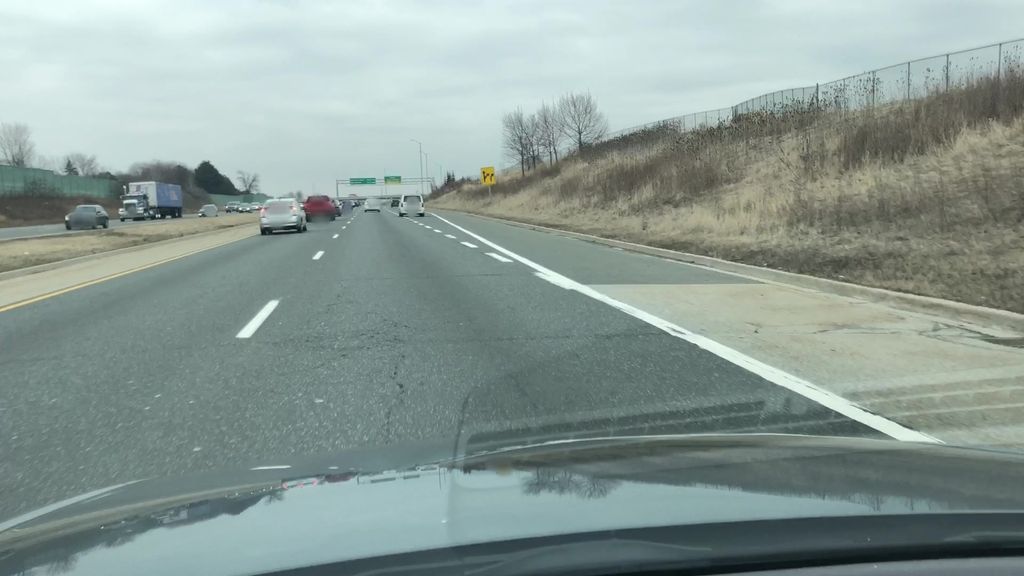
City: hamilton